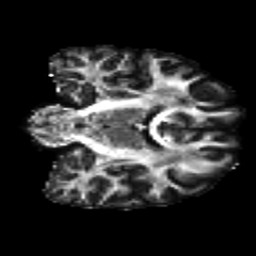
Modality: FA
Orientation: coronal
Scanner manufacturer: siemens
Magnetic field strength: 3 T
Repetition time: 4.16 s
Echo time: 0.0806 s